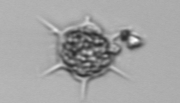
Label: Dictyocha